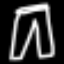
Label: pants